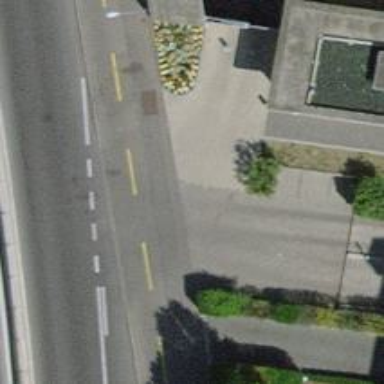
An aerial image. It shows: Asphalt sidewalk alongside asphalt cycleway.